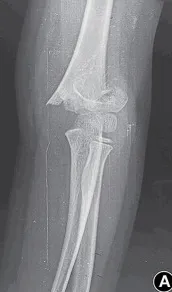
(A,B) Anteroposterior and lateral view of the left elbow present a supracondylar fracture of the humerus (Gartland type III).
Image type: radiology (x_ray)